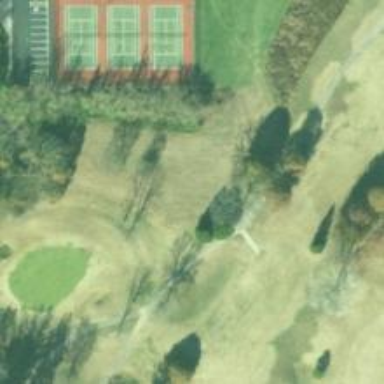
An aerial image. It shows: Footway that resembles golf path.